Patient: sex M, age 70
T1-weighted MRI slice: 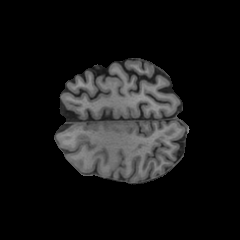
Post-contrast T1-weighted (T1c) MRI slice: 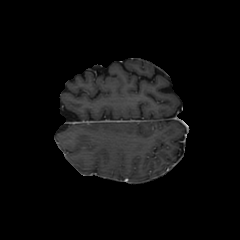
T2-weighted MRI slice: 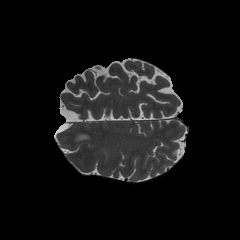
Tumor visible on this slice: yes
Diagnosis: Glioblastoma, IDH-wildtype
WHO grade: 4